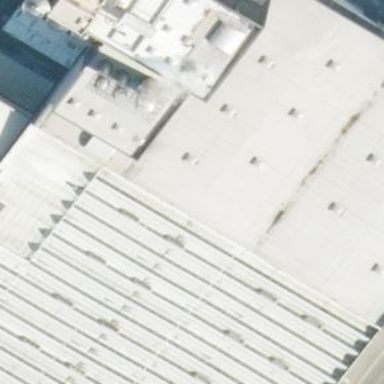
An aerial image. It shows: Industrial building.